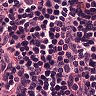
Metastatic tissue present: no